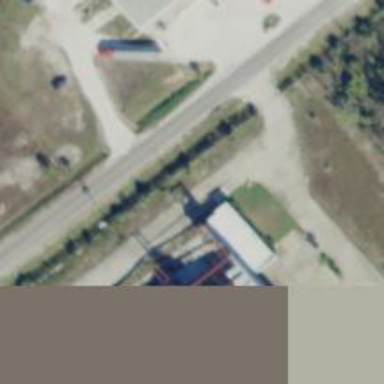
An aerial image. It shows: Weighbridge facility.